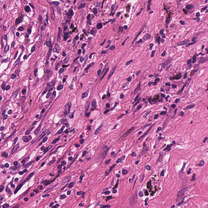
Tumor epithelial tissue: no
Tumor-associated stroma tissue: yes
Normal tissue: no